Field crop: maize
Growth stage: 2
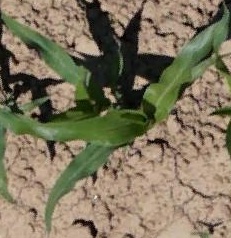
Species: maize